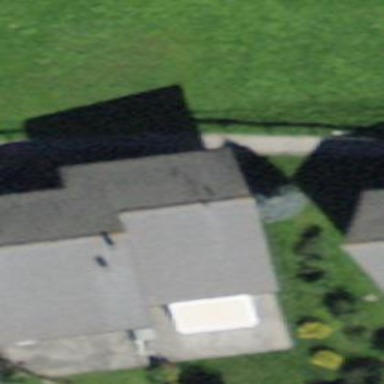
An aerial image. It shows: Building with tile roof.